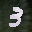
Label: 3